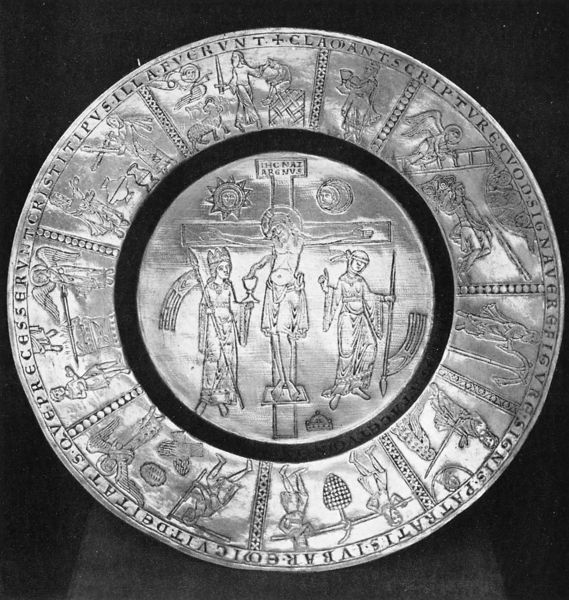
Titel: Patene
Institution: Gnesen, Domschatz
Schlagwörter: menschen, frau, tiere, bibel, gesicht, silber, teller, sonne, gold, kelch, krone, kreis, rund, engel, telle, schrift, fahne, flagge, leiter, metall, becher, mond, lamm, schaf, kreuz, schwert, text, christus, jesus, kreuzigung, mittelalter, kruzifix, heilige, speer, kaiserkrone, testament, münze, neun, geschichten, gral, latein, zehn, ikonographie, inri, argnus, bildteile, kreisförmiger text